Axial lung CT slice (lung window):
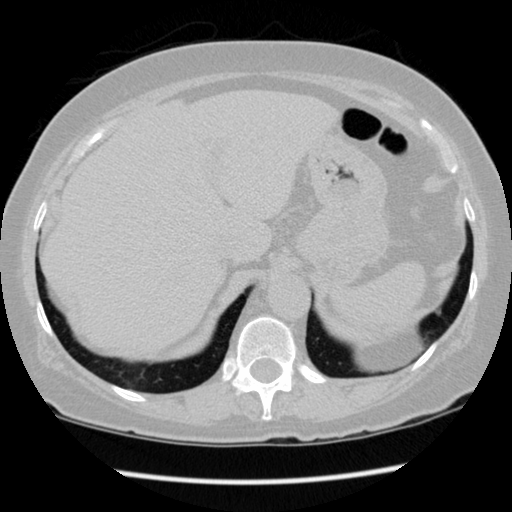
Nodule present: no